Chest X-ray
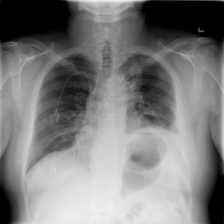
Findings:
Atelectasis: negative
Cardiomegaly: negative
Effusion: negative
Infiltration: positive
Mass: positive
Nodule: negative
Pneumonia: negative
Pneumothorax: negative
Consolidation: negative
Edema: negative
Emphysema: negative
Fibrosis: negative
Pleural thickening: negative
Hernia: negative